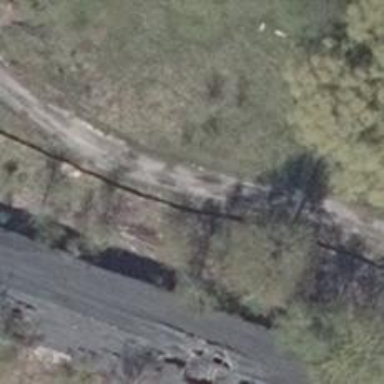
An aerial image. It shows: Track with grade 3 tracktype.